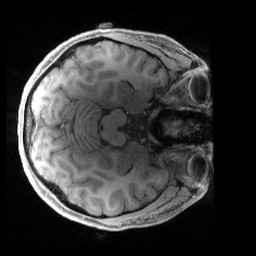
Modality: T1w
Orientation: axial
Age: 27
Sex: female
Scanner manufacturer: siemens
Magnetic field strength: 3 T
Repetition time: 2.4 s
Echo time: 0.00241 s